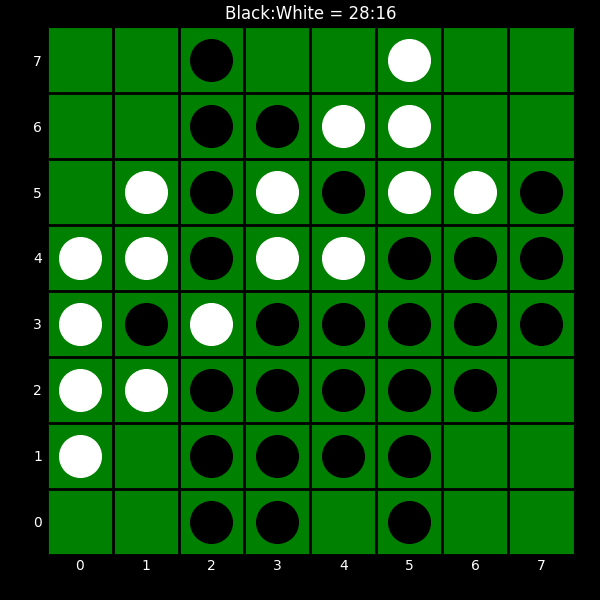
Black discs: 28
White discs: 16